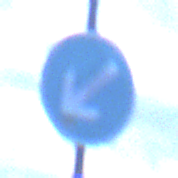
Verkehrszeichen: VorgeschriebeneVorbeifahrtLinks
Umgebung: Outdoor, Urban
Tageszeit: Dawn
Wetter: PartlyCloudy
Licht: Natural
Jahreszeit: NotSpecified
Kontrast: LowContrast